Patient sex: M
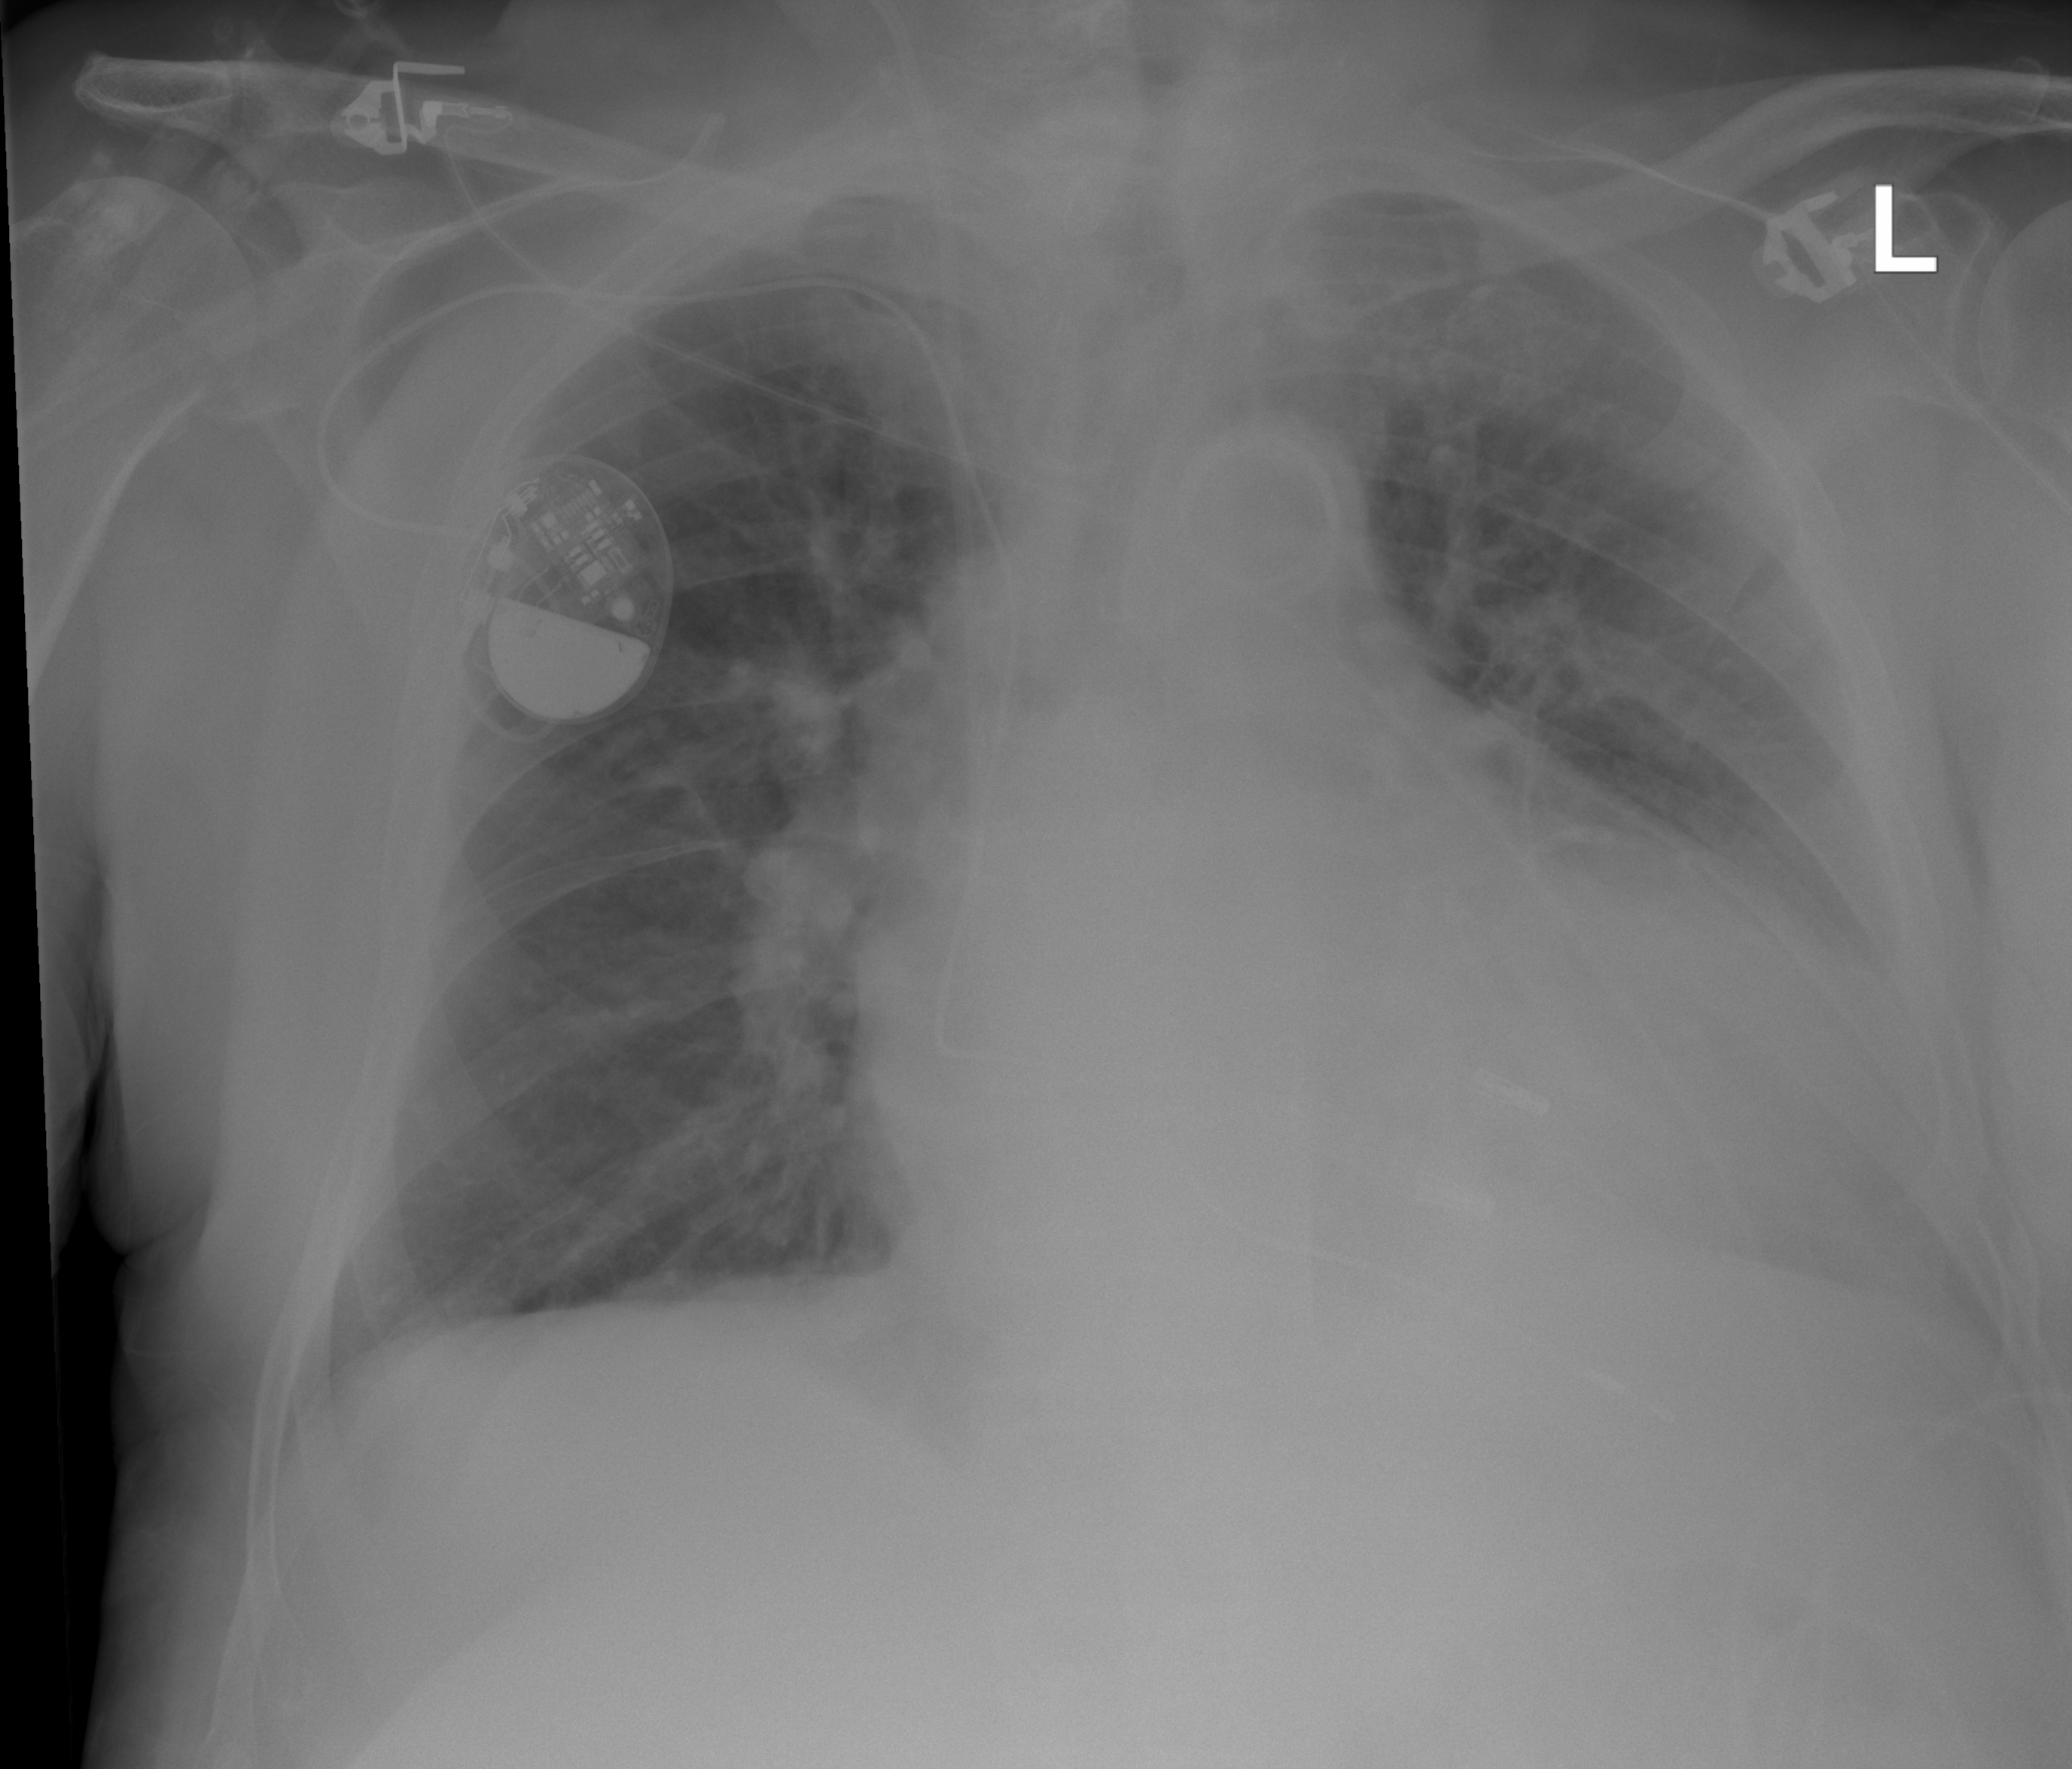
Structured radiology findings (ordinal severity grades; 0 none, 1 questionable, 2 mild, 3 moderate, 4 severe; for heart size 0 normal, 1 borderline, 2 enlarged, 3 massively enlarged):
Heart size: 2
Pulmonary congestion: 2
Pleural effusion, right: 0
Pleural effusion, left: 0
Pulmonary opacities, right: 0
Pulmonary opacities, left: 2
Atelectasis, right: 0
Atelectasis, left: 2